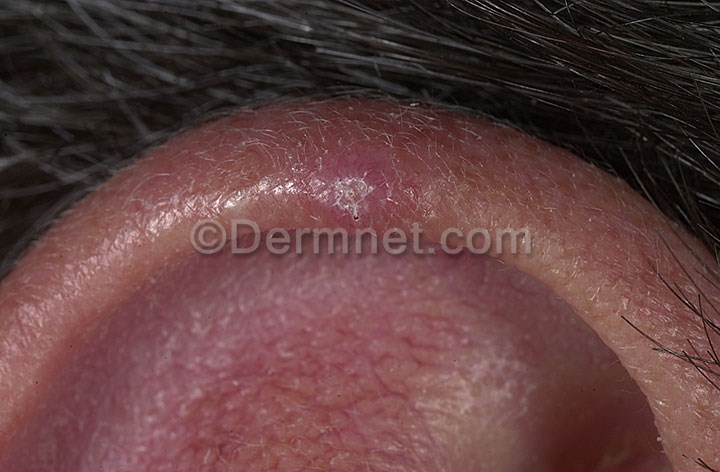
Disease: Seborrheic Keratoses and other Benign Tumors